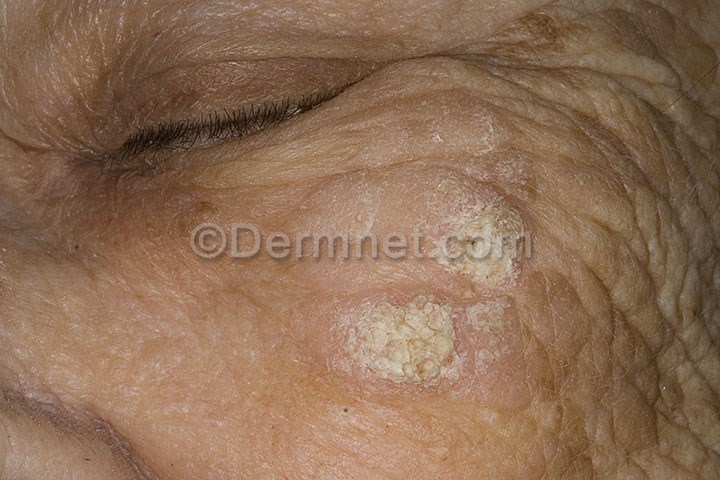
Disease: Actinic Keratosis Basal Cell Carcinoma and other Malignant Lesions